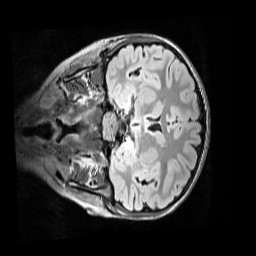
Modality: FLAIR
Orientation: coronal
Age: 11
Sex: female
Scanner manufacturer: siemens
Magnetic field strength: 3 T
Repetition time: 5 s
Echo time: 0.388 s